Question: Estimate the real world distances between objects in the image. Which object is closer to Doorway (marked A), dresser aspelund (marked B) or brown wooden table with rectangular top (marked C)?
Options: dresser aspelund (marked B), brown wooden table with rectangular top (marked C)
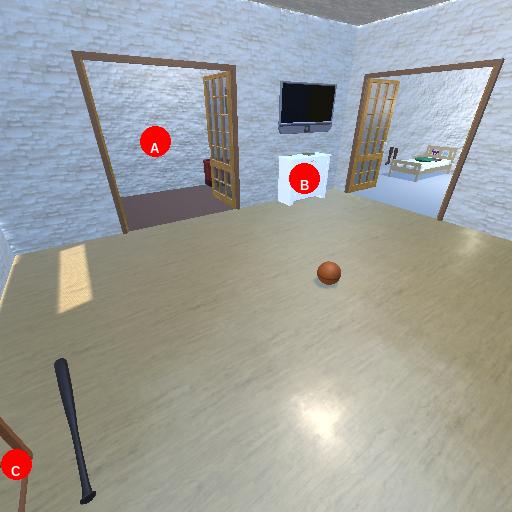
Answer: dresser aspelund (marked B)